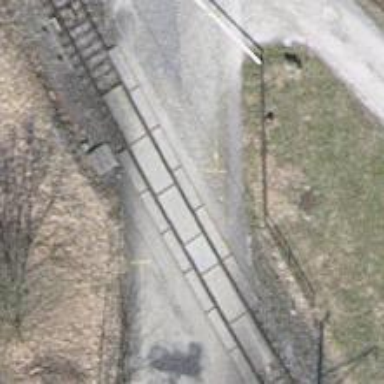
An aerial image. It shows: Single railway track with electrification through contact line.